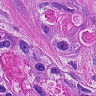
Metastatic tissue present: yes